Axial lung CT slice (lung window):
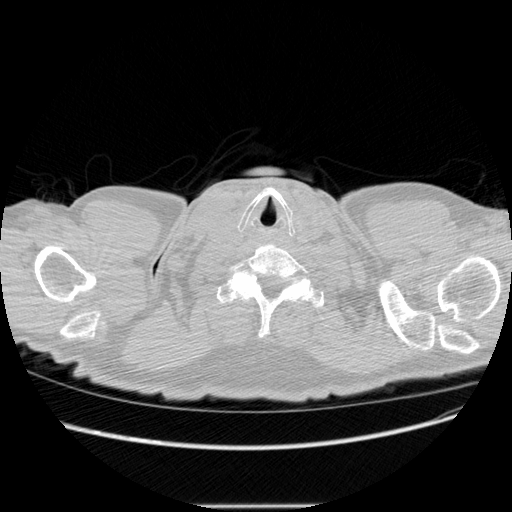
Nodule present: no